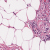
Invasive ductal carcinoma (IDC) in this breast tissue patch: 0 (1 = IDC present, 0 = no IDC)